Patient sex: M
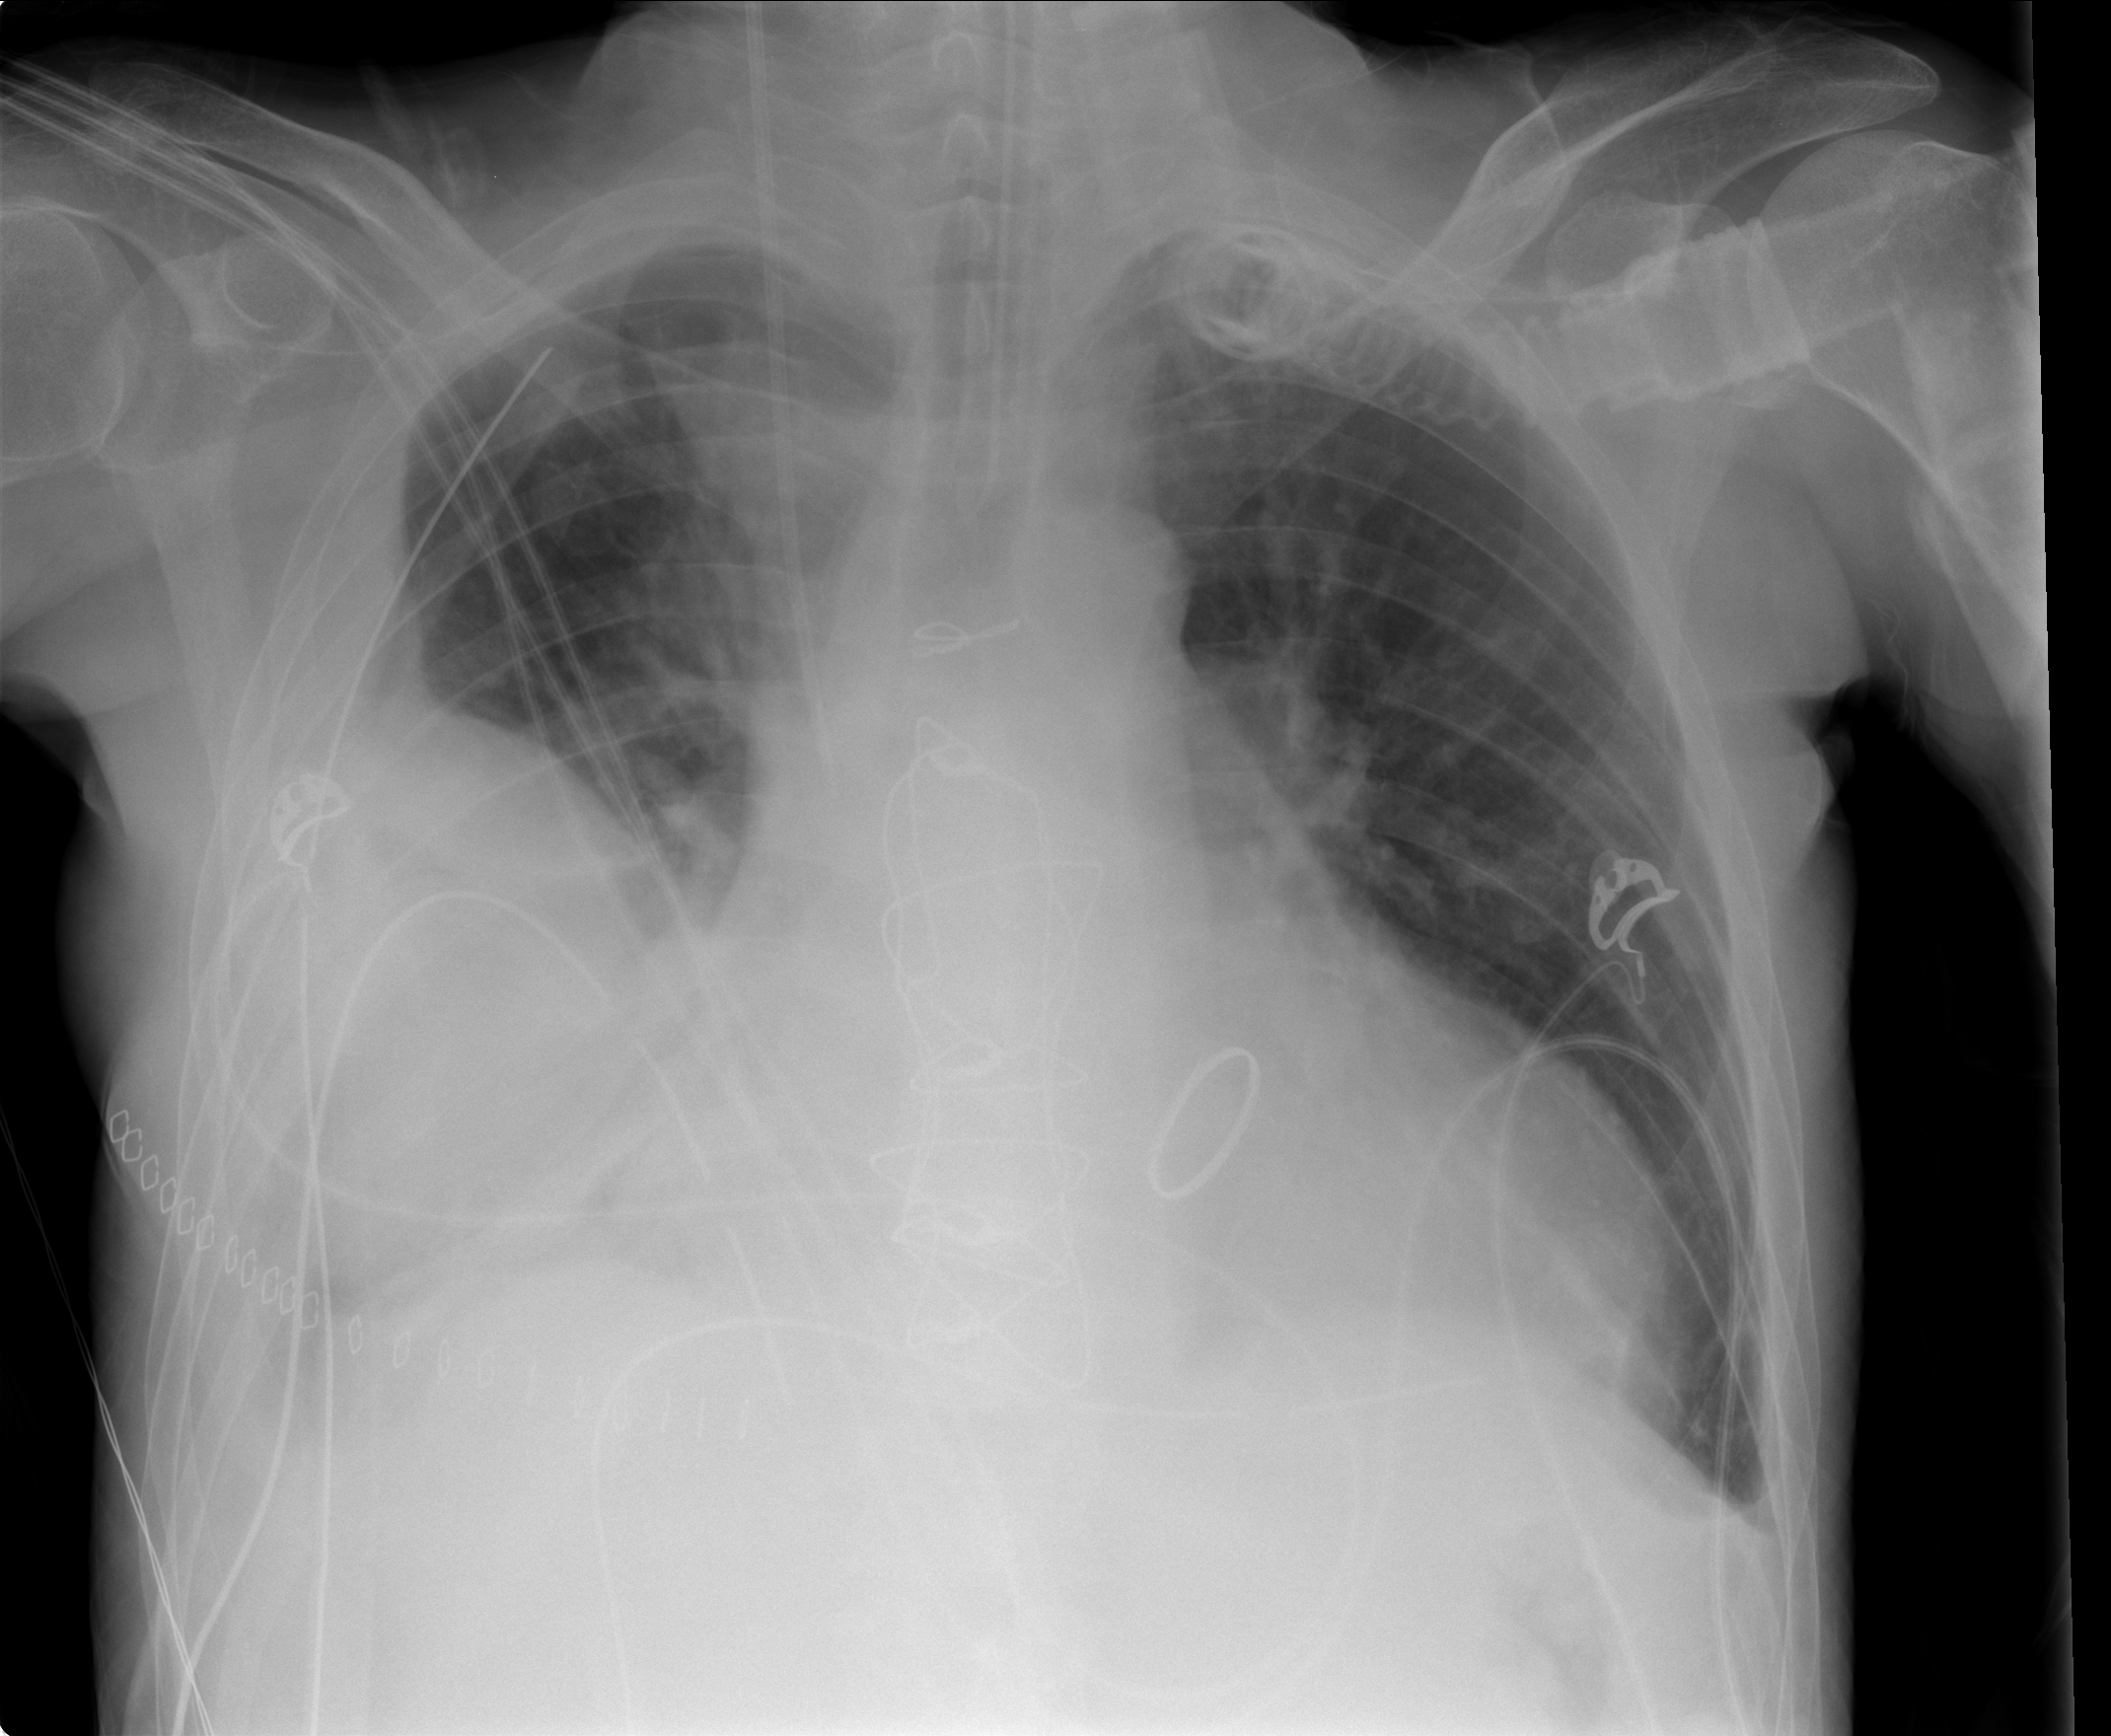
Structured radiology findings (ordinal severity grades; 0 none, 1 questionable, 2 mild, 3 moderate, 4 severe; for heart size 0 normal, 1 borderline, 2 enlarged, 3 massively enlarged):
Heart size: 2
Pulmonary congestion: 2
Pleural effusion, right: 3
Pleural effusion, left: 1
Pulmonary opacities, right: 0
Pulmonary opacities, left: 0
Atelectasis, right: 3
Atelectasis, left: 1